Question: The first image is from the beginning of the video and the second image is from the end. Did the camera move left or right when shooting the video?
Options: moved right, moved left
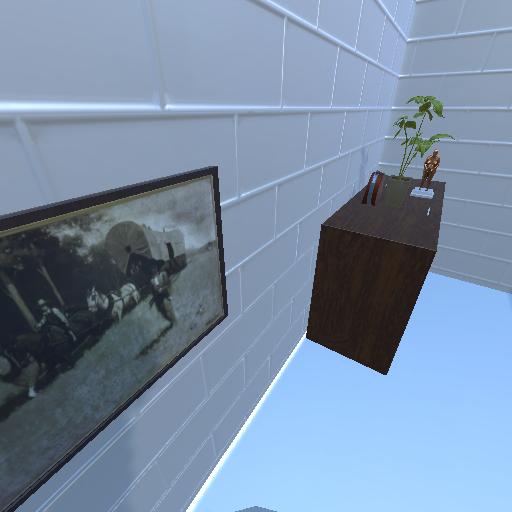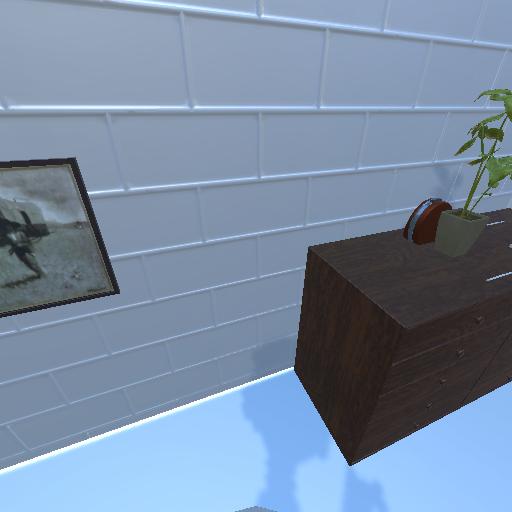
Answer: moved right